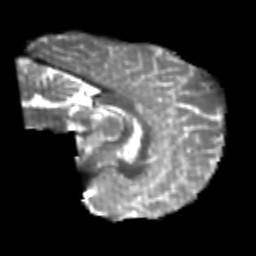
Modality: T2w
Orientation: sagittal
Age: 25
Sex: male
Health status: healthy
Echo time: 0.074 s